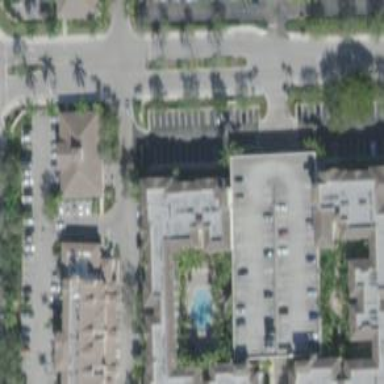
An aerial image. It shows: Parking space.